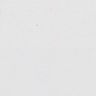
Metastatic tissue present: no